Question: When I run the page I get this error message:
> 'jinja2.exceptions.TemplateSyntaxError: Encountered unknown tag 'endblock'.'
I tried to find the source of the problem but found nothing.
'''
{% extends "/base.html" %}
{% block title %}Main site{% endblock %}
{% block content %}
<h1>Test<h1>
{% endblock %}
'''
For the entire error message, the image:

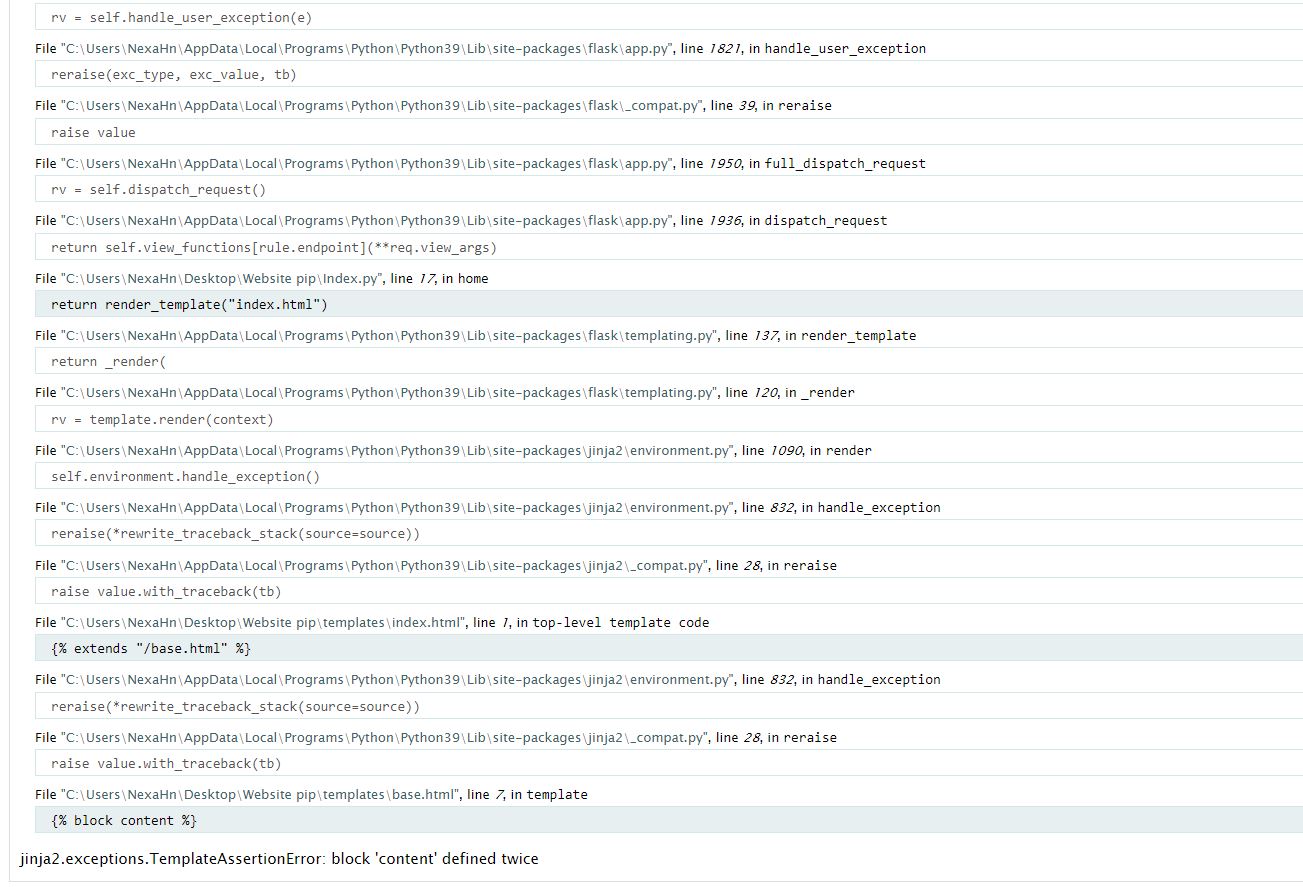
Answer: Based on the linked traceback image, your problem is in the file '/base.html', on line 7. Seems like '/base.html' contains 2 'content' blocks (the second one defined on line 7 in that file).